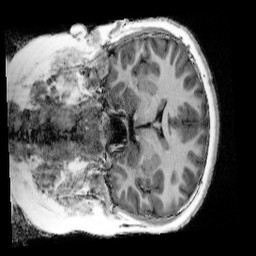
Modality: UNIT1_denoised
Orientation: coronal
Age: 10
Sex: male
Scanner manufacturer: siemens
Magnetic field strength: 3 T
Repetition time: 4 s
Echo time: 0.00303 s